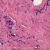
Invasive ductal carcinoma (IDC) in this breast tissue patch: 0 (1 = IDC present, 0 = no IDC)